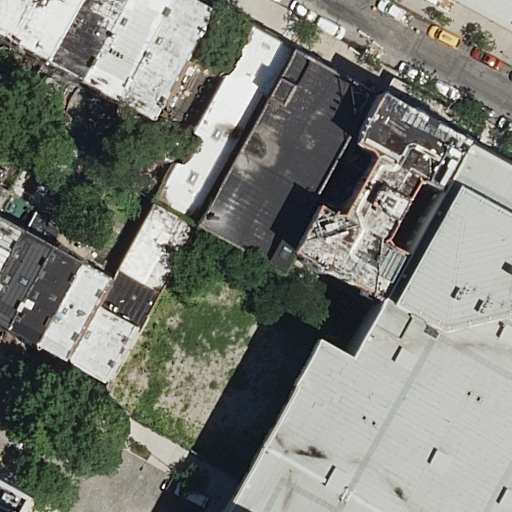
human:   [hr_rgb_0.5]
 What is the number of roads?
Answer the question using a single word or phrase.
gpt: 2

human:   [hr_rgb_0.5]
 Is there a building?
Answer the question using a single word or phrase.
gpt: yes

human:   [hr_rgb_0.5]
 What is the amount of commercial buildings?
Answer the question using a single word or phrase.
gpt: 1

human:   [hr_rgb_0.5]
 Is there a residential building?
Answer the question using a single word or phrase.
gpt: yes

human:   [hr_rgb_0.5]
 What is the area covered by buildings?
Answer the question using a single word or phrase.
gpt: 5986m2

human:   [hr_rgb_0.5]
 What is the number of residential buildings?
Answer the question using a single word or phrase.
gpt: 16

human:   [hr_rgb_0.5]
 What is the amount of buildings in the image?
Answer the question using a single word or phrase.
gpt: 17

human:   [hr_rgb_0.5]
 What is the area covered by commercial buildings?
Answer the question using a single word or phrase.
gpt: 748m2

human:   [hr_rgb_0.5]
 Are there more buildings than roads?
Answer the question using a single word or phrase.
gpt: yes

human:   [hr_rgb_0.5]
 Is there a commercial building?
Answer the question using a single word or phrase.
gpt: yes

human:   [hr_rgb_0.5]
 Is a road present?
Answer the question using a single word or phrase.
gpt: yes

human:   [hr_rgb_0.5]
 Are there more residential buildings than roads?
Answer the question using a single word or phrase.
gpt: yes

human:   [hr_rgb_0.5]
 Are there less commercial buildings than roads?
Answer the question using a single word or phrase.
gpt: yes

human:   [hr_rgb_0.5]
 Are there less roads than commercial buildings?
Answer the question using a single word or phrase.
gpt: no

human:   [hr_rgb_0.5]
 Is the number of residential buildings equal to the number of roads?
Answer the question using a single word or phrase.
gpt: no

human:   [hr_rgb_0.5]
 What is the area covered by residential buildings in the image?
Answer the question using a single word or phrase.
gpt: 5238m2

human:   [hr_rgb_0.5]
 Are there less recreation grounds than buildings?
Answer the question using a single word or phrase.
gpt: yes

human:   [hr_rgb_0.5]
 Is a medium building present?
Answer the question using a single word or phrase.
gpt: yes

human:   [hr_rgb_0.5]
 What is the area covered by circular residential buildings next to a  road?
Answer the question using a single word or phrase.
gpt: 0m2

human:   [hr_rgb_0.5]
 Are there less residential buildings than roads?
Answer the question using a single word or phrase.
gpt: no

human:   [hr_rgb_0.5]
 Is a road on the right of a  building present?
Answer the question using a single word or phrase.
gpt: yes

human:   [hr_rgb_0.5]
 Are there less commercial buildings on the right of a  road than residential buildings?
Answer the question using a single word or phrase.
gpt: yes

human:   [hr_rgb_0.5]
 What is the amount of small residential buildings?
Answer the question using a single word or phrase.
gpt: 3

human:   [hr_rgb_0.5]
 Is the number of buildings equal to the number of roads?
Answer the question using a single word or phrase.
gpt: no

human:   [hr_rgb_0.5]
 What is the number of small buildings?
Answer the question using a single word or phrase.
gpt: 3

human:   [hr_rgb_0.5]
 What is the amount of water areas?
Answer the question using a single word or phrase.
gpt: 0

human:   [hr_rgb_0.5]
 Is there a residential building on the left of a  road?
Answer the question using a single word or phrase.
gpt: yes

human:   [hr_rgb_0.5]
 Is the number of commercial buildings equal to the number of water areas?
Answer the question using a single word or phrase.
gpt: no

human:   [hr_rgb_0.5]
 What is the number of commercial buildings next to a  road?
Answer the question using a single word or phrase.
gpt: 1

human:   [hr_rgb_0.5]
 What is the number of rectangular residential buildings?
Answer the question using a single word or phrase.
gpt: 14

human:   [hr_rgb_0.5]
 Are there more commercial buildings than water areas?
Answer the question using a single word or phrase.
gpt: yes

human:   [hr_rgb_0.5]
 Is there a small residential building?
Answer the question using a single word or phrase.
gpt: yes

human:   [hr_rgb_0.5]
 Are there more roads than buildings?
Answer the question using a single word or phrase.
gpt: no

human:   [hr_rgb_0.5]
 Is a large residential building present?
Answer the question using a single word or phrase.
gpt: yes

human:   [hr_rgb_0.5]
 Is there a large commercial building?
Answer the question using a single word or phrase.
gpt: yes

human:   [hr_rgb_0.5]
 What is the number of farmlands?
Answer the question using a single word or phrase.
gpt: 0

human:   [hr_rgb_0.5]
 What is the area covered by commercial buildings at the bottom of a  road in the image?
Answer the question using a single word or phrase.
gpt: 748m2

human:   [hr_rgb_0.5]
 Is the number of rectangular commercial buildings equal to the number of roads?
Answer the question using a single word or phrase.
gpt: no

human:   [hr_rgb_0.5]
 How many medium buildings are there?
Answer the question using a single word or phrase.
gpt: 10

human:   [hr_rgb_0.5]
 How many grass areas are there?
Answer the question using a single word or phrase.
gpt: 0

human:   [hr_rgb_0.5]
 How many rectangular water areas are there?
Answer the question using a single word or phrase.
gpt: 0

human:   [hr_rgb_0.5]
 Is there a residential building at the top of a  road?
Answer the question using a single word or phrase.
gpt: yes

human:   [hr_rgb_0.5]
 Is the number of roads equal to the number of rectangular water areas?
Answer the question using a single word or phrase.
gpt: no

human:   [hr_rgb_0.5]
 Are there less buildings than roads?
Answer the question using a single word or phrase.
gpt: no

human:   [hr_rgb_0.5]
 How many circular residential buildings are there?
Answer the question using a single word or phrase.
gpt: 0

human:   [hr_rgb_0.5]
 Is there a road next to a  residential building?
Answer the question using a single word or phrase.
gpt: yes

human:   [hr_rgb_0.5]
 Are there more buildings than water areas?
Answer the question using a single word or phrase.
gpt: yes

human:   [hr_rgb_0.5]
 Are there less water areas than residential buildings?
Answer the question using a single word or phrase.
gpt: yes

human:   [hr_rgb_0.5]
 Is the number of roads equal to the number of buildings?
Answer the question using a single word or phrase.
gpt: no

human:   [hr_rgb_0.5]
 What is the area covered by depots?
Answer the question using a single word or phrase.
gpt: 0m2

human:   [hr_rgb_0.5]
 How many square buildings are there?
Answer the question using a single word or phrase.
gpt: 0

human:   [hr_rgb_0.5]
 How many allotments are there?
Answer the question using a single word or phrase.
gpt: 0

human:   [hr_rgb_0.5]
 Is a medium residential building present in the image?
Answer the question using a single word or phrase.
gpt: yes

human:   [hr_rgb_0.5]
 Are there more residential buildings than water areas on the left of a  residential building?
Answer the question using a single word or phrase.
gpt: yes

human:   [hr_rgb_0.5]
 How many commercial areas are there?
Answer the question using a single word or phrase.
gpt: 0

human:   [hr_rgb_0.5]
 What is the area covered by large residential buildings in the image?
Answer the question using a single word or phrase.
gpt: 3137m2

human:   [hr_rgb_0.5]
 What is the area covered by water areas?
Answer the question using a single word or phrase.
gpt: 0m2

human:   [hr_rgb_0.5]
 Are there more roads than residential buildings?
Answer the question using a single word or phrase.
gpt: no

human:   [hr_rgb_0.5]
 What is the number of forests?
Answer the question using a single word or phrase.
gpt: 0

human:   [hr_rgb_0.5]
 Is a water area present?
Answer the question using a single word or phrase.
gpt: no

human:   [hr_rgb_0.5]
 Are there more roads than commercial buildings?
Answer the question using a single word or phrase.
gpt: yes

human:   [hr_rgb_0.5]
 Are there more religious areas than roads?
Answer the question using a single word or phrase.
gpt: no

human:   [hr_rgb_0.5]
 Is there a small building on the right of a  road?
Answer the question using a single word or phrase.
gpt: no

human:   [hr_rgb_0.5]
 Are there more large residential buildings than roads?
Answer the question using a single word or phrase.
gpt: yes